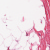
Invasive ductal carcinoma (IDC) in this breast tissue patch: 0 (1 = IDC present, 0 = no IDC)